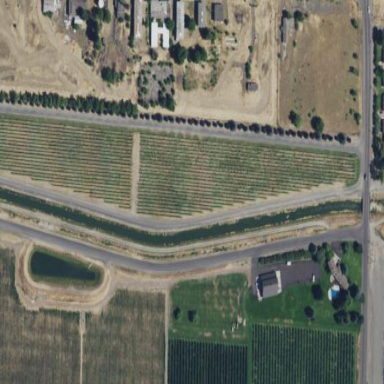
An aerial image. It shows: Vineyard growing grapes.